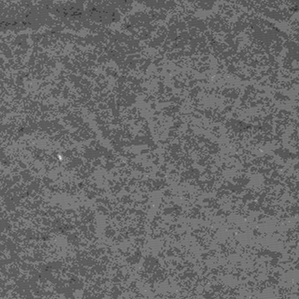
Label: frost